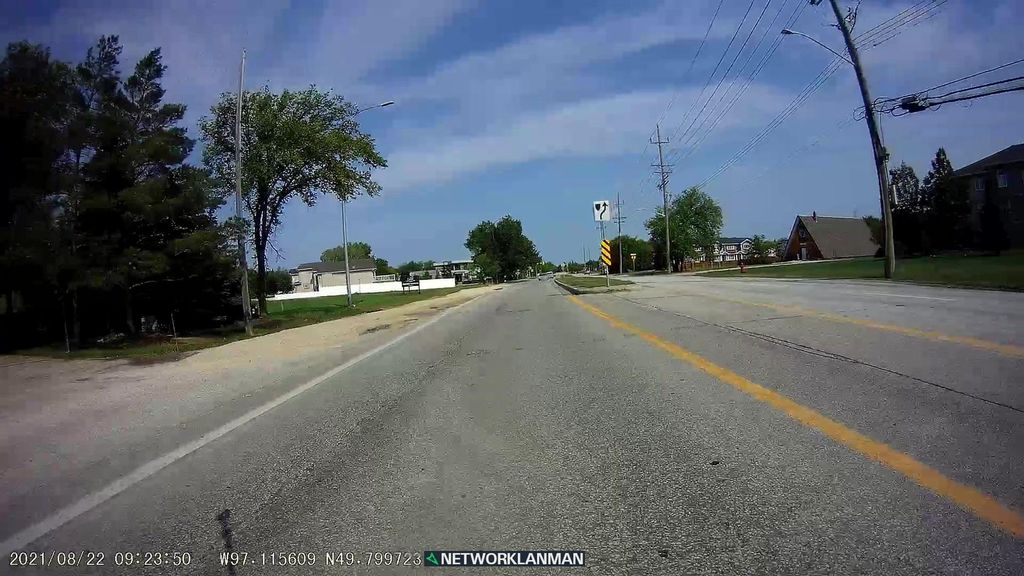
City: winnipeg